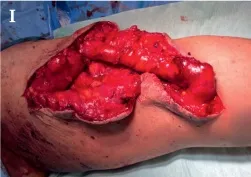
Case 4. (I) After removal of clamps and establishment of haemostasis.
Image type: medical_photograph (other_medical_photograph)